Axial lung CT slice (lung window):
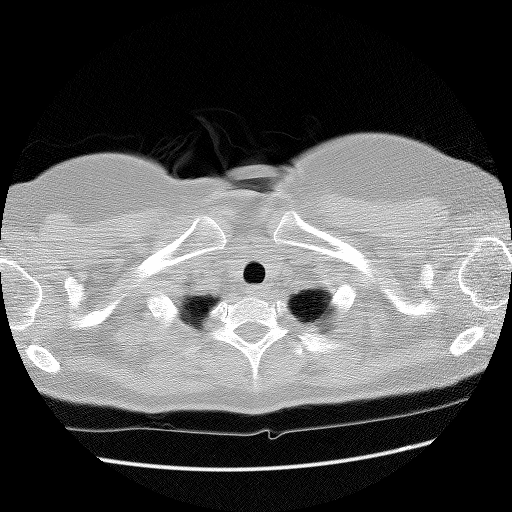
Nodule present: no